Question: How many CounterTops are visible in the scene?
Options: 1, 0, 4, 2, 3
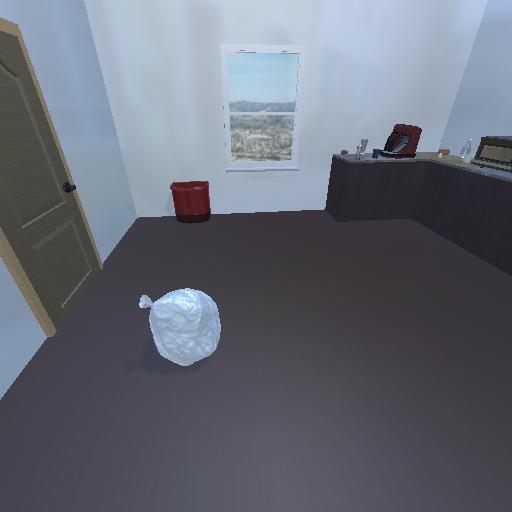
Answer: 1